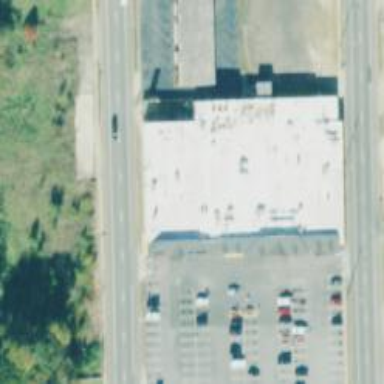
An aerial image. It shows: Supermarket.